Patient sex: M
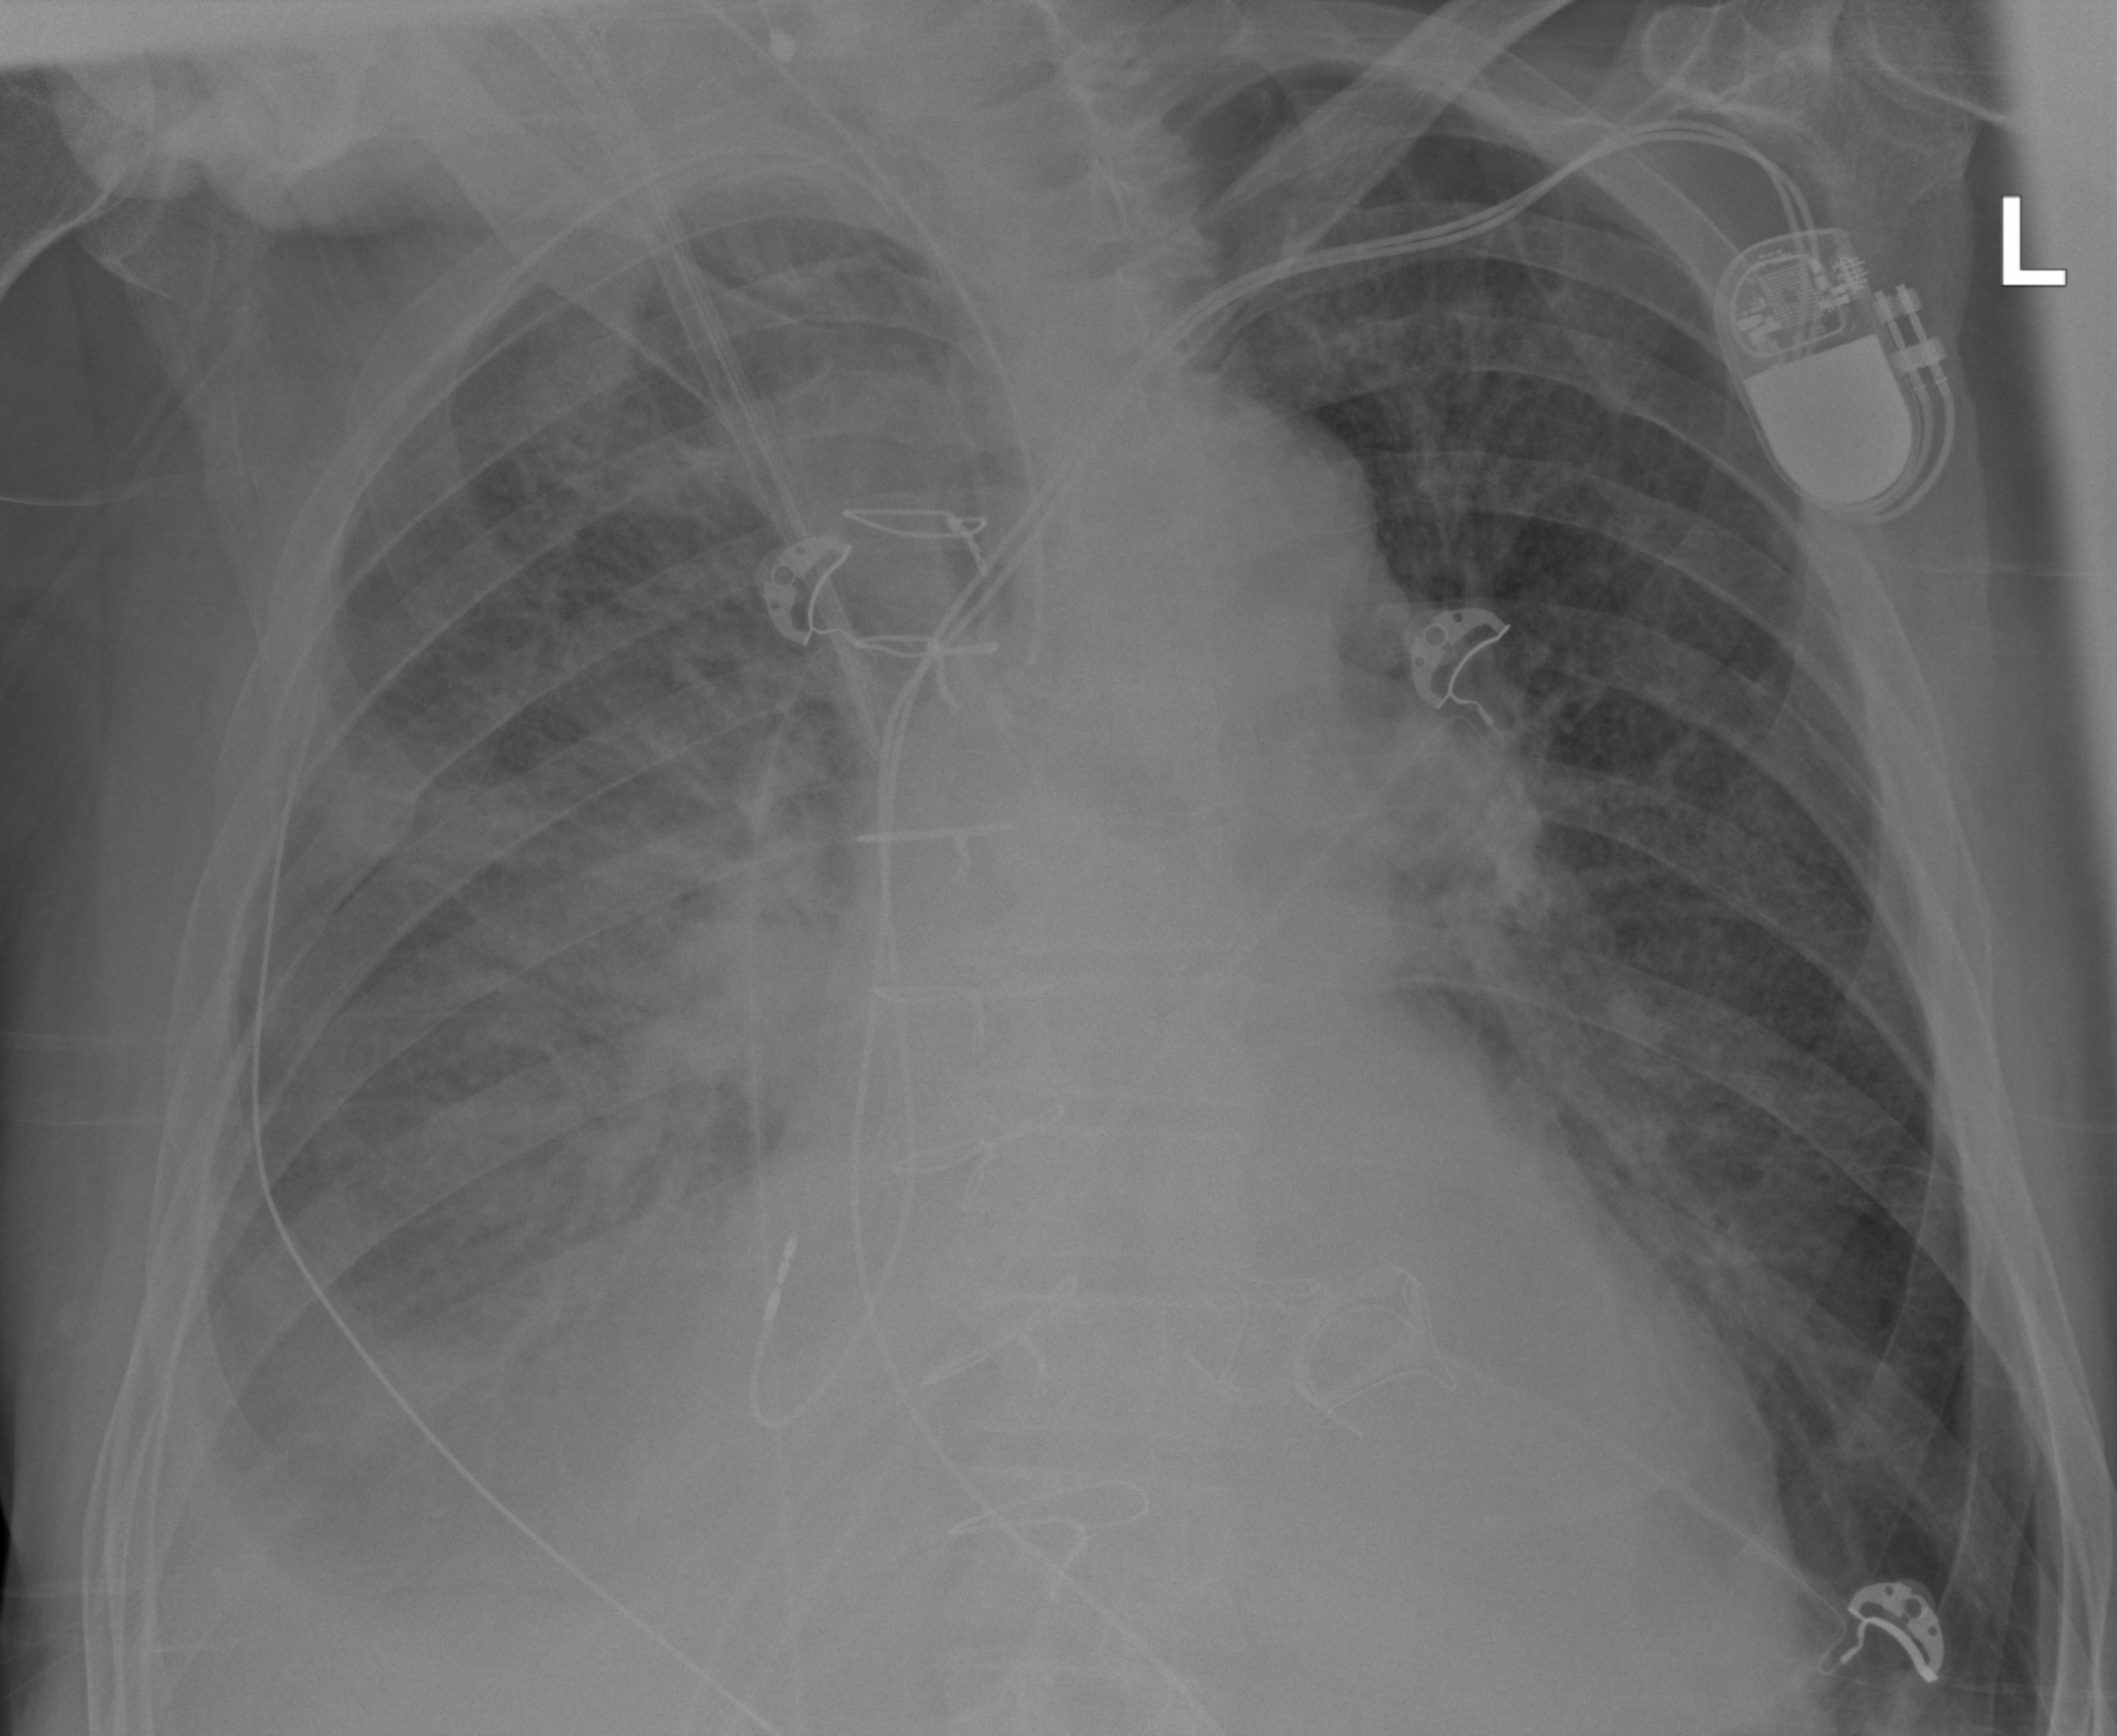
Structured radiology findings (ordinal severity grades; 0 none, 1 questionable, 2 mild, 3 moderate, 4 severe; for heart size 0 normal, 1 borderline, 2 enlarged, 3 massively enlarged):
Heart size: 2
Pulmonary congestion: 2
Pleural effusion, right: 2
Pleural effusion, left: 0
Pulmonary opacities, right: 3
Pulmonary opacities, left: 0
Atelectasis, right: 3
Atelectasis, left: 0